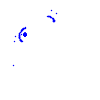
Particle: kaon